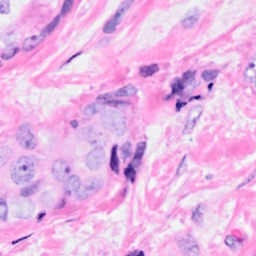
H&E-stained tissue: Breast